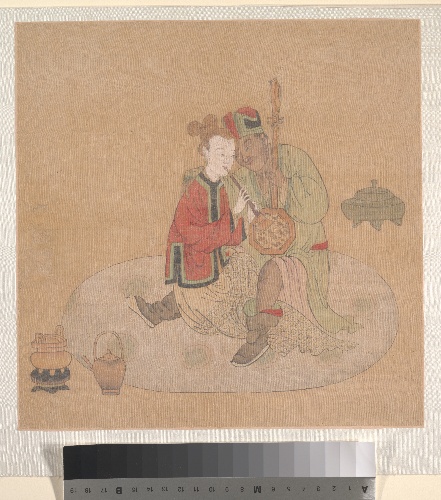
Artist: Unidentified artist
Date: 19th century
Object type: Album leaf
Classification: Paintings
Medium: Album leaf; ink and color on silk
Culture: China
Period: Qing dynasty (1644–1911)
Dimensions: 10 1/2 x 10 7/16 in. (26.7 x 26.5 cm)
Department: Asian Art
Credit line: From the Collection of A. W. Bahr, Purchase, Fletcher Fund, 1947
Accession year: 1947
Repository: Metropolitan Museum of Art, New York, NY
Tags: Musical Instruments|Men|Women